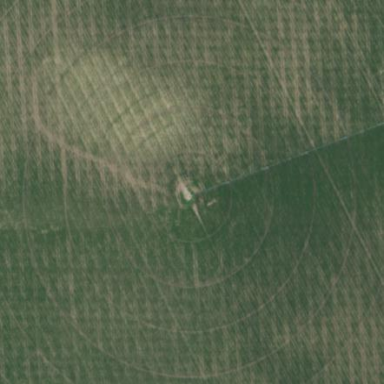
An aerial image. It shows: Farmland with pivot irrigation system.